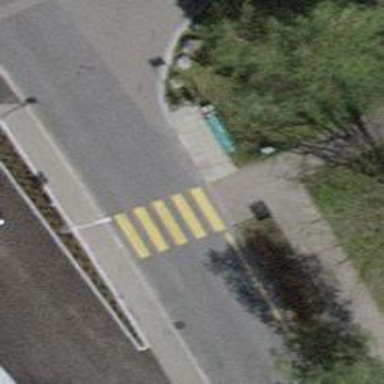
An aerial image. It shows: Uncontrolled zebra crossing on the road.